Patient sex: F
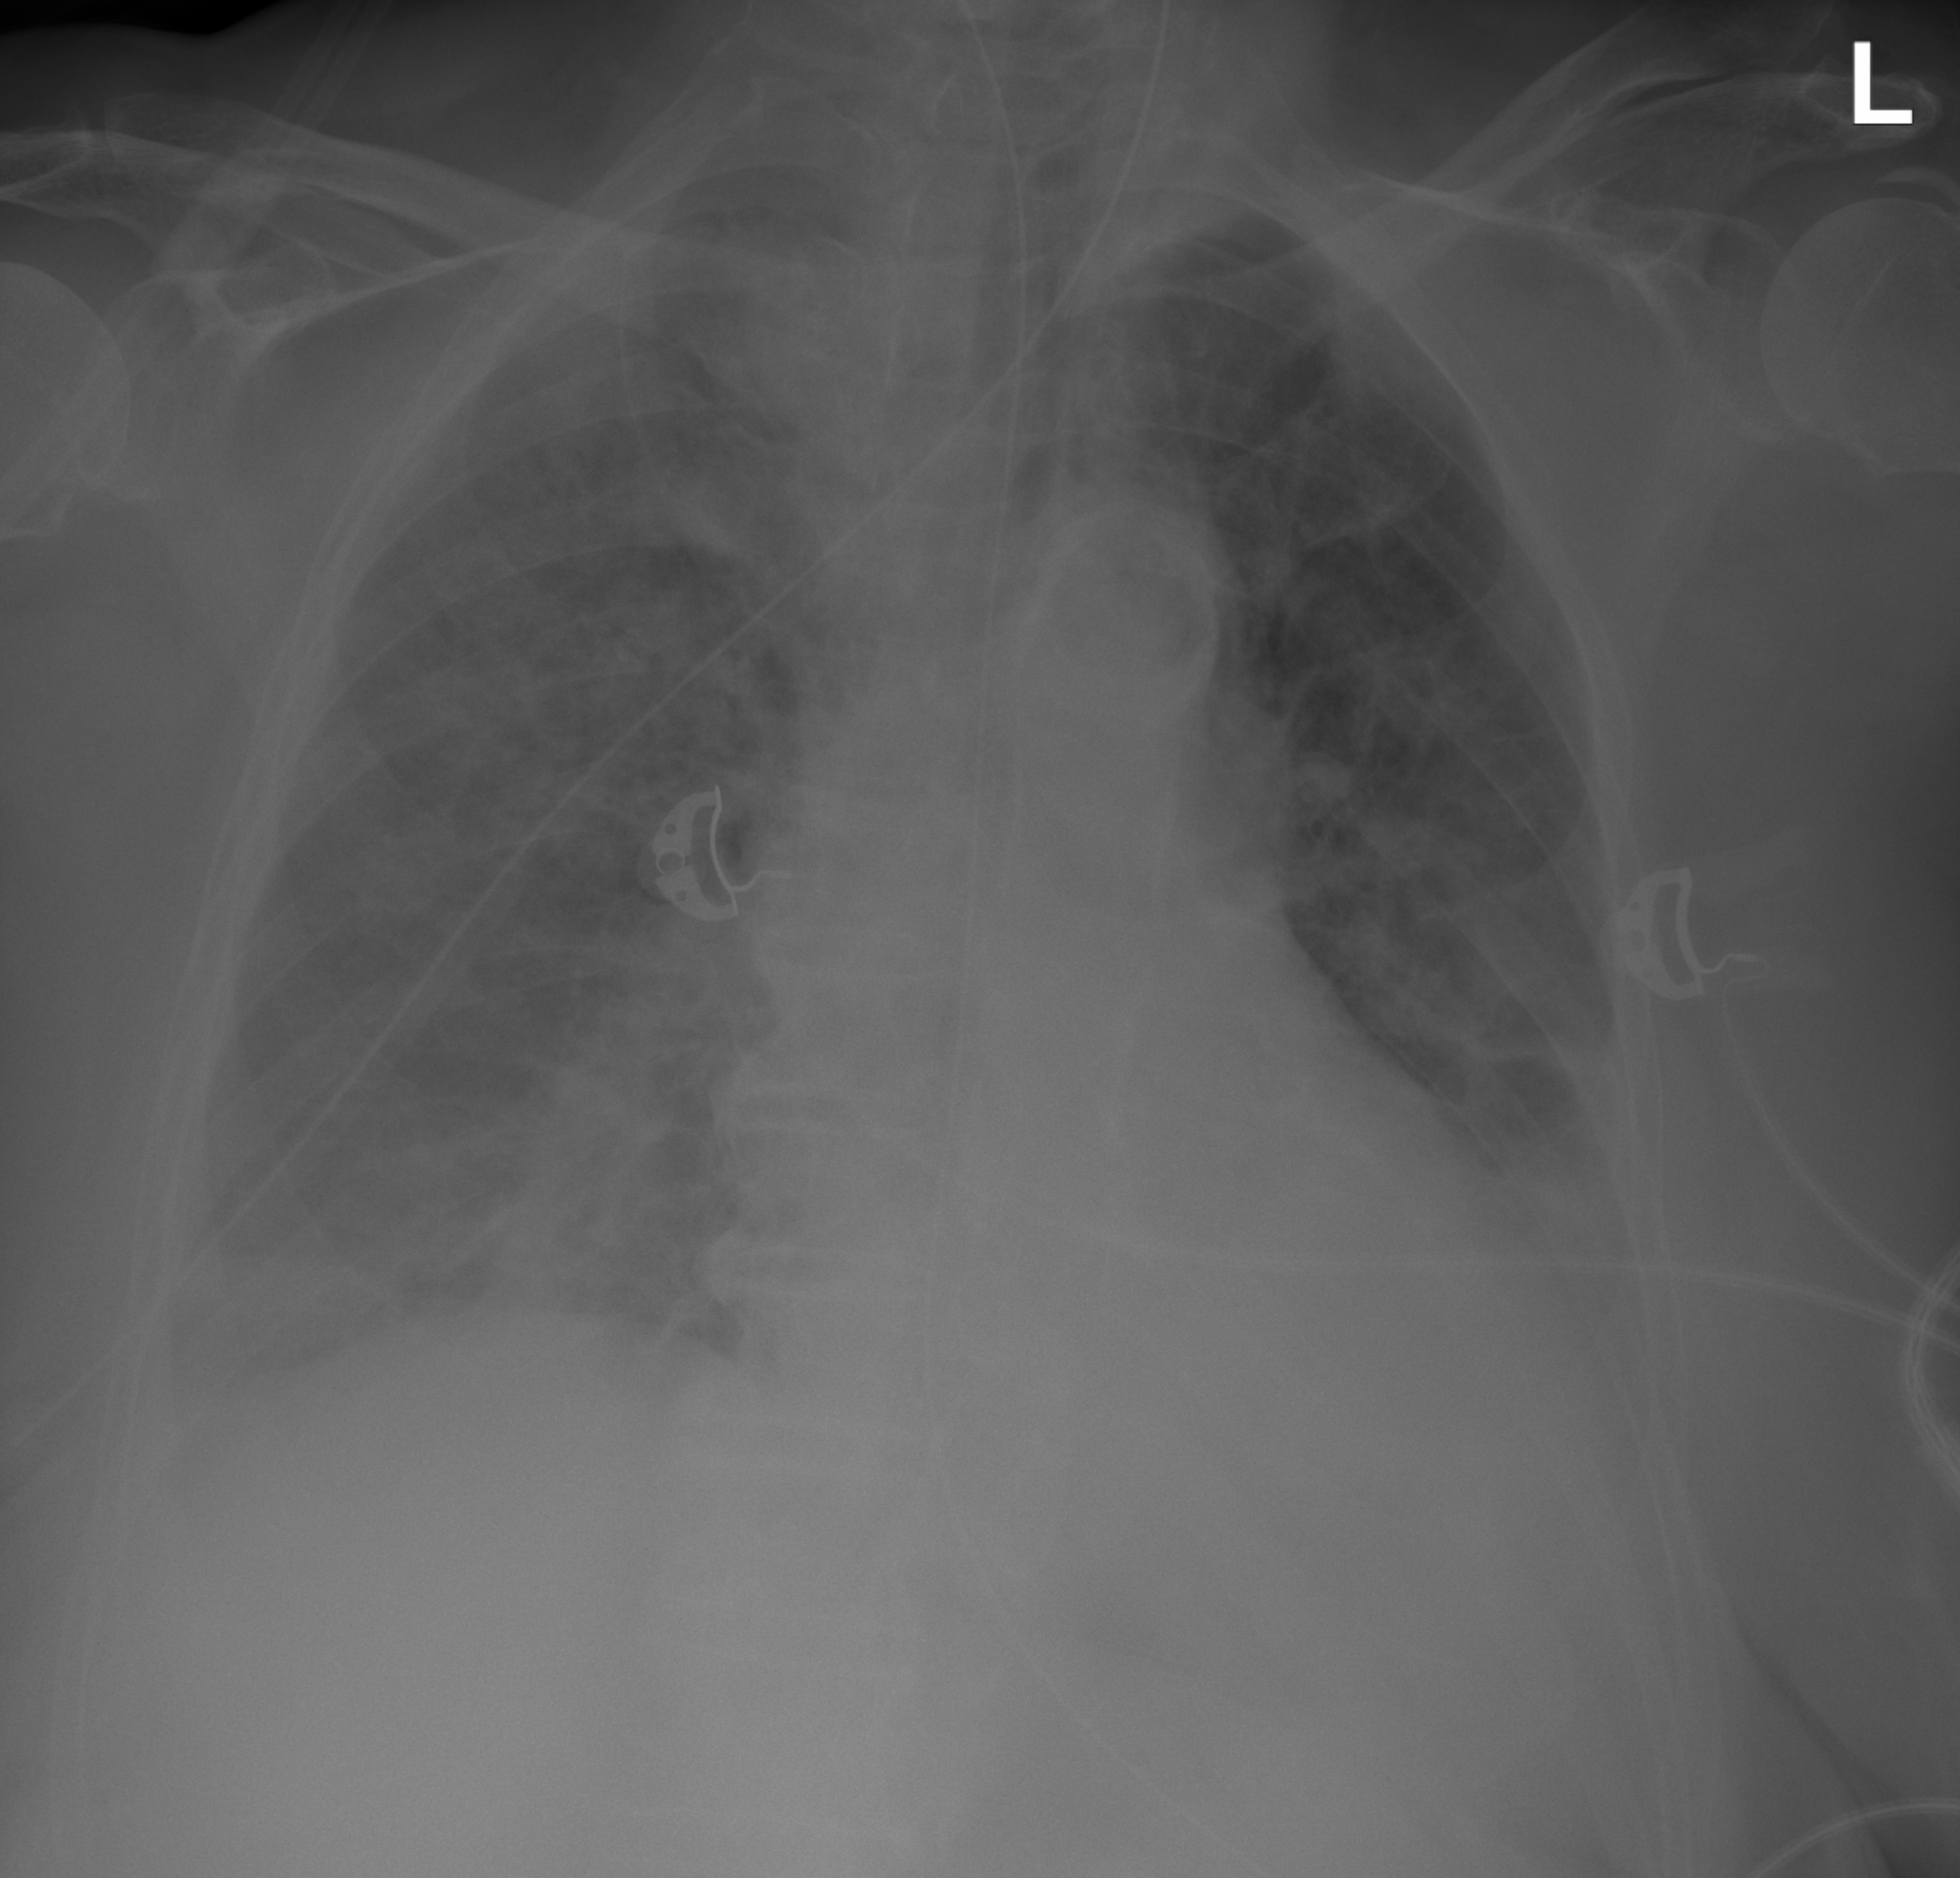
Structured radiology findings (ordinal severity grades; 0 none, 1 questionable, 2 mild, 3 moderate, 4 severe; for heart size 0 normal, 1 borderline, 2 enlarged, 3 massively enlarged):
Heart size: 0
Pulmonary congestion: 2
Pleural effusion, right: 2
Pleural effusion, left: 2
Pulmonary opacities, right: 0
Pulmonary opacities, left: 0
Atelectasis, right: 2
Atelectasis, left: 2